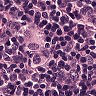
Metastatic tissue present: yes